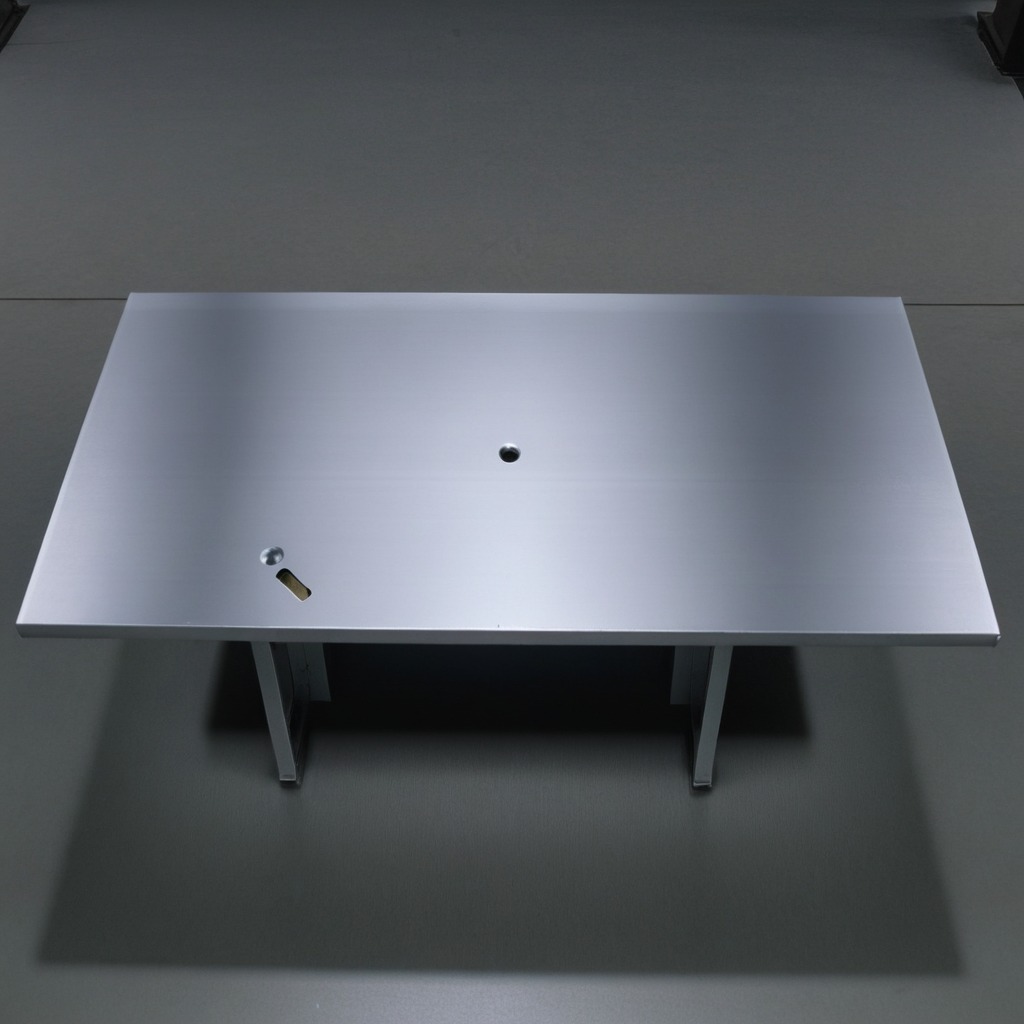
A utility knife is lying on the clean empty table in the basement in the evening.